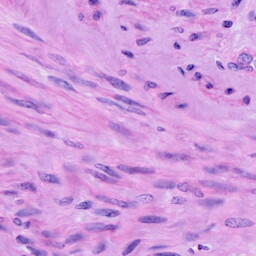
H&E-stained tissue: Cervix